Question: I updated Xcode 5.0.1 to Xcode 5.1. Then I ran the app in simulator, it works fine without any issue. I ran it in device with developer provisioning profile, it worked. But when I tried to archive the app for adhoc distribution, it gave me lot of referenced form errors and so much of warnings.

I searched for the solution, but can't get that. Please help me to fix.
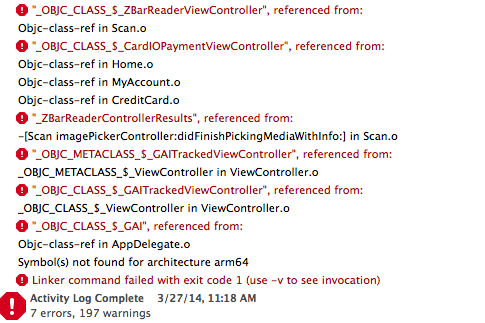
Answer: Looks like libraries you are using in your project are not compiled for arm64 architecture. Make sure you have updated libraries, you can check the architectures your library support using:
xcrun -sdk iphoneos lipo -info YOUR_LIB.a
Alternatively you can remove arm64 from ARCHS and VALID_ARCHS.